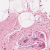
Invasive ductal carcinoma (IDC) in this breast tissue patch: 0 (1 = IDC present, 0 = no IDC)